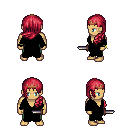
a pixel art fantasy rpg character, male body template, human, tanned skin, black robe, teal pants, ruby red left-swept hairstyle, bronze tiara, bracelets, dagger, four views (front, back, left, right), 2x2 character sprite sheet, small pixel art, hard edges, no anti-aliasing